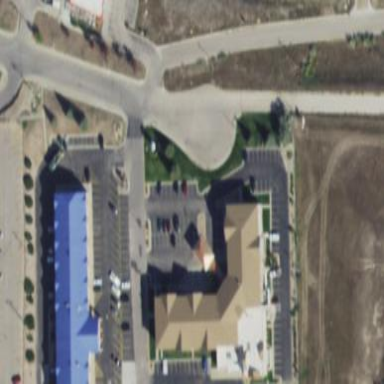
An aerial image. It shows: Hotel building.